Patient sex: M
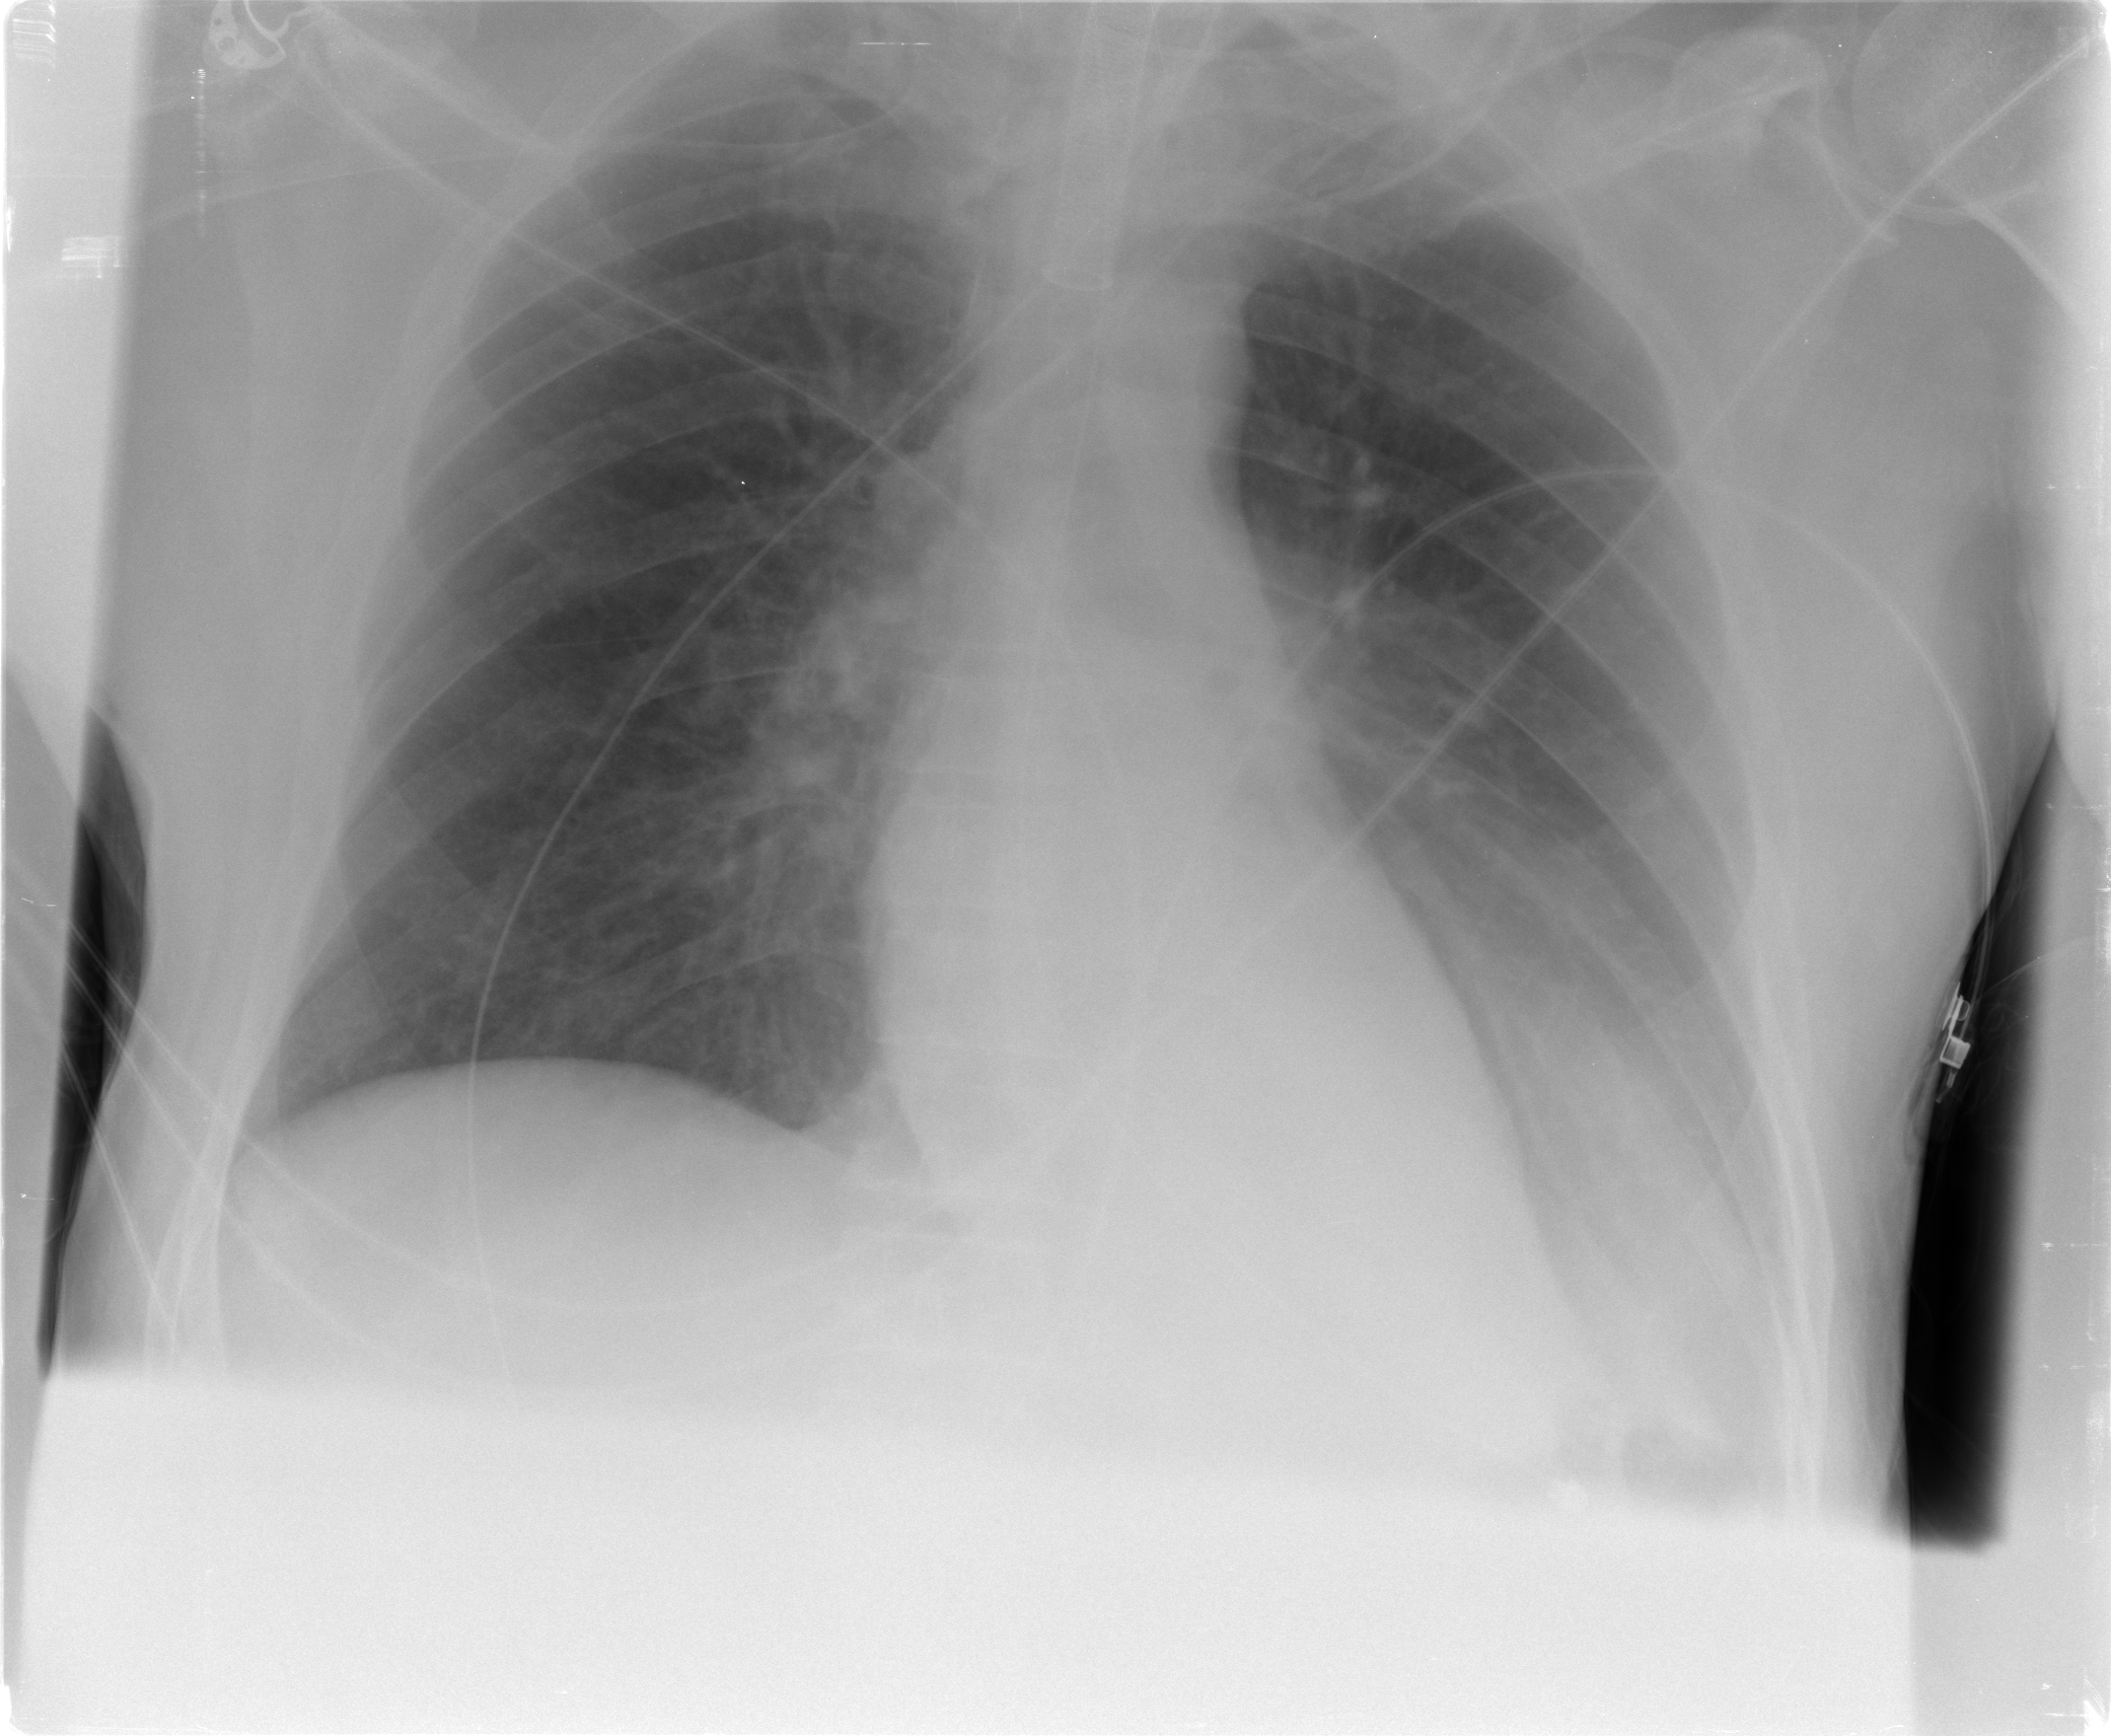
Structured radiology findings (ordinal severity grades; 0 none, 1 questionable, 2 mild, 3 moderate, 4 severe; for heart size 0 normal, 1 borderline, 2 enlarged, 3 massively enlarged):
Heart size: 0
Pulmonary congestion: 0
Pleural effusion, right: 0
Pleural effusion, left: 3
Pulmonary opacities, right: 0
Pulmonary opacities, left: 1
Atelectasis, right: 0
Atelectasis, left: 3